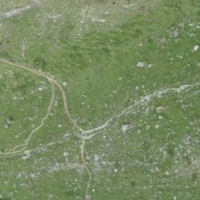
EUNIS habitat code: 26
Species observed at this site:
Falco tinnunculus
Ptyonoprogne rupestris
Carduelis carduelis